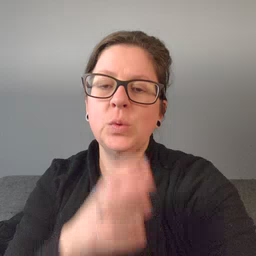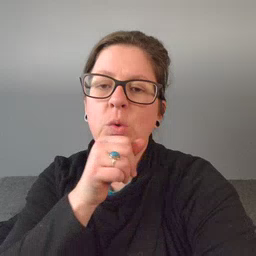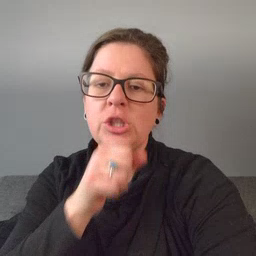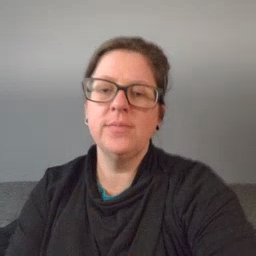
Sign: orange